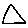
Label: triangle